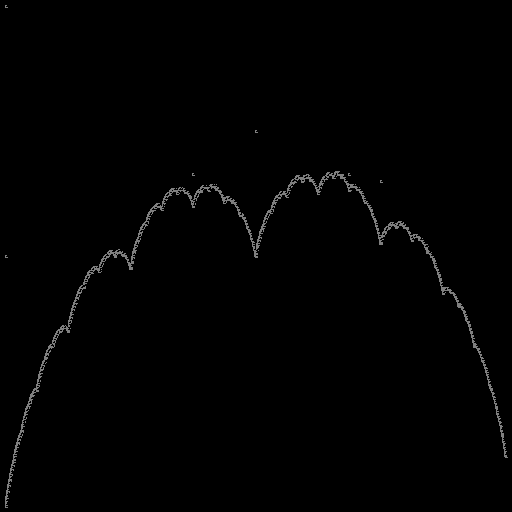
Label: a4